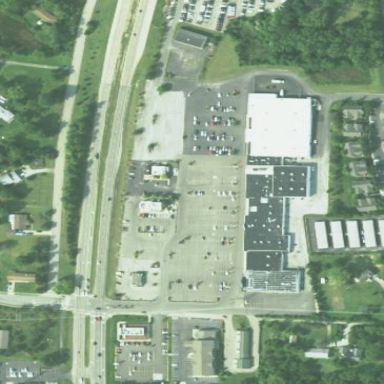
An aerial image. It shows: Retail area.